Aerial crown-view tile of a tropical tree (Barro Colorado Island, Panama), acquired 20241112:
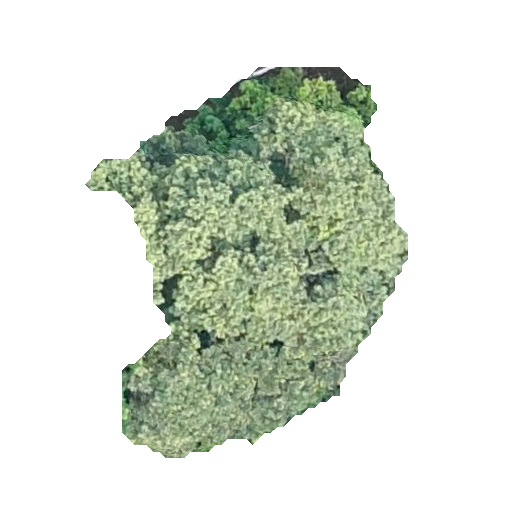
Species: Luehea seemannii
GBIF accepted scientific name: Luehea seemannii
Crown area: 126.43 m²